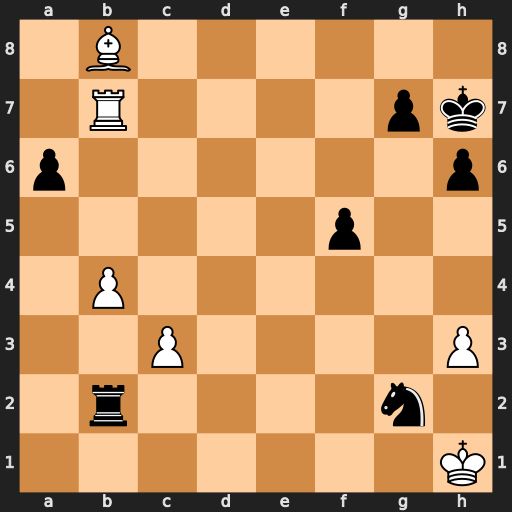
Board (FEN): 1B6/1R4pk/p6p/5p2/1P6/2P4P/1r4n1/7K
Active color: w
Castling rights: -
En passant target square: -
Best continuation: Be5 Kg6 Rxg7+ Kh5 Rxg2